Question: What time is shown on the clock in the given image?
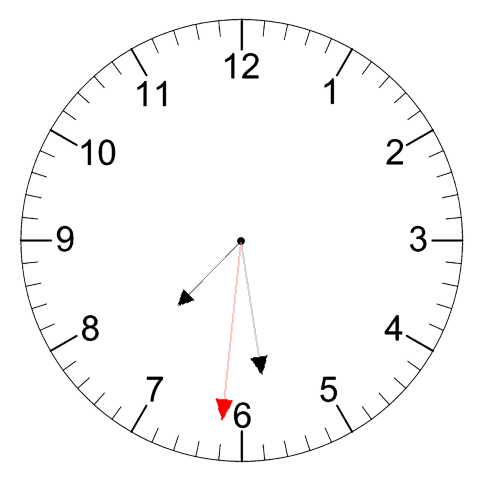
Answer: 07:28:31